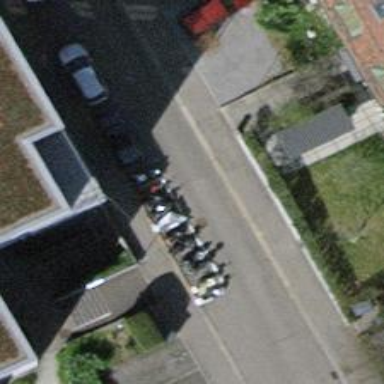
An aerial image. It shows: Bicycle parking area with stands available.